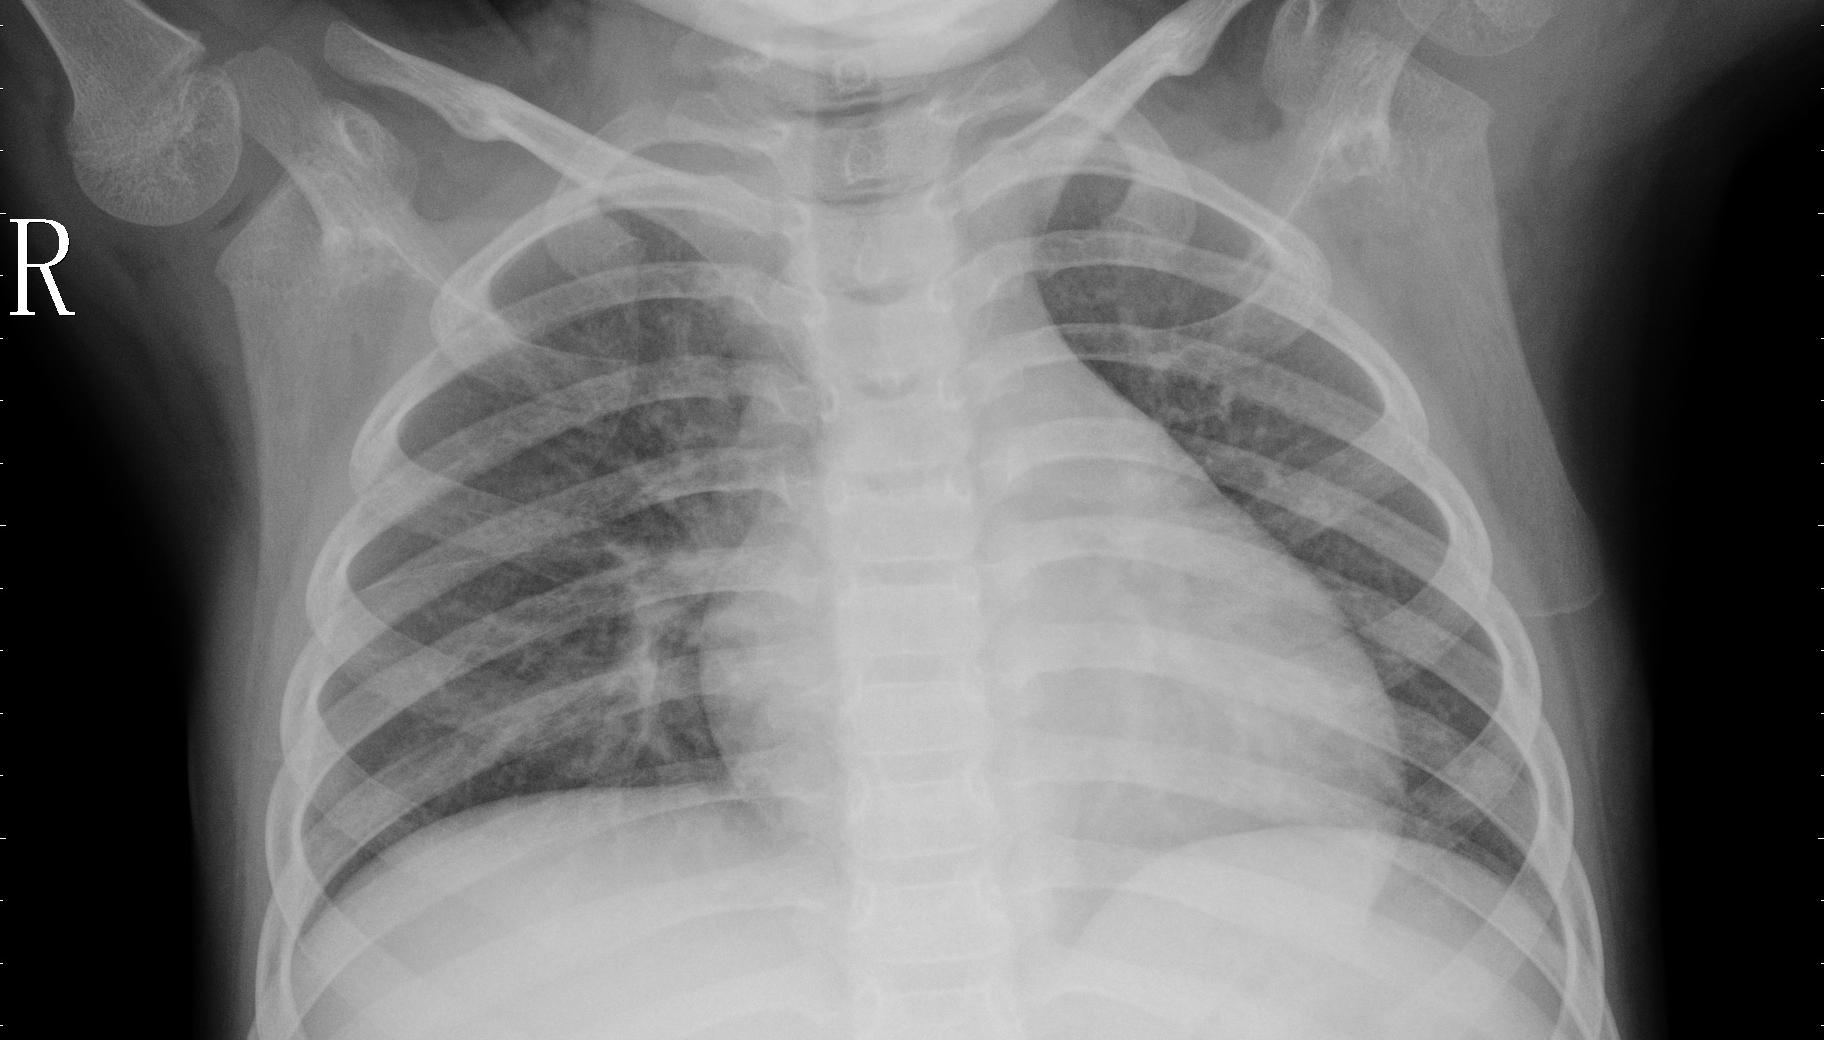
Diagnosis: PNEUMONIA